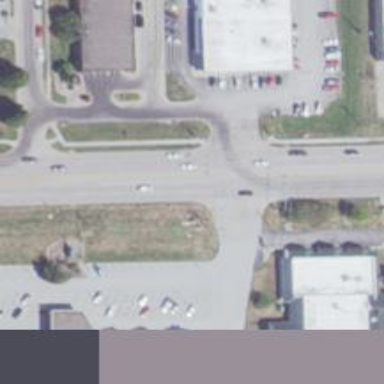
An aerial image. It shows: Asphalt road with primary link designation.